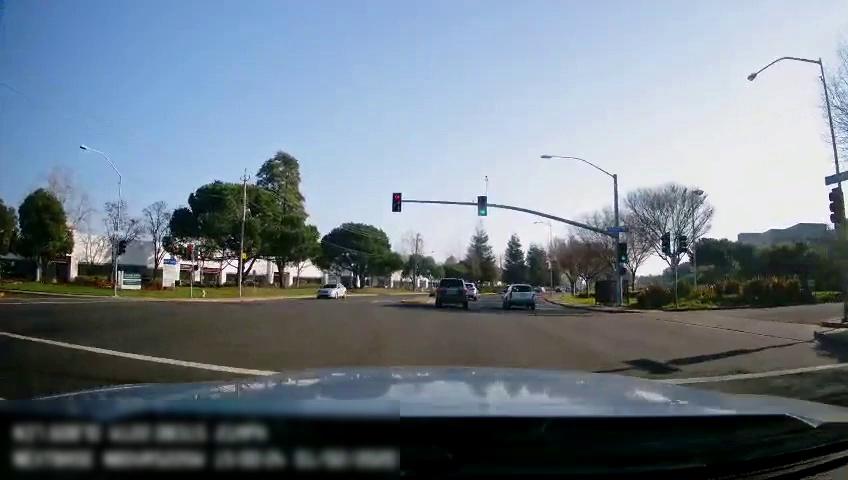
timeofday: Day
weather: Sunny
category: Drivable Space
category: Vehicles | SUV
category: Vehicles | SUV
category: Vehicles | SUV
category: Vehicles | Car
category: Traffic | Signs
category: Traffic | Signs
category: Traffic | Signs
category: Traffic | Signs
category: Traffic | Signs
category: Traffic | Signs